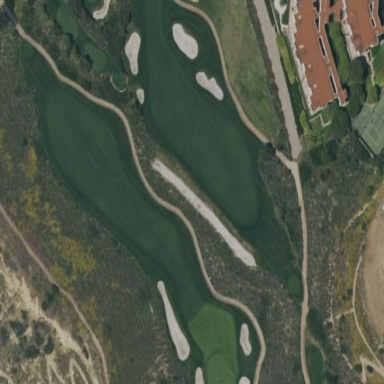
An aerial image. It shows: Golf bunker filled with natural sand.